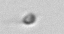
Label: nanoplankton_mix